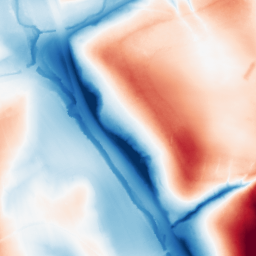
Category: classical
Decomposition family: gaussian_anisotropic
Decomposition parameters: sigma_x: 50
sigma_y: 10
Upsampling method: quartic
Upsampling parameters: scale: 8
Upsampling scale: 8